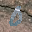
Label: 0